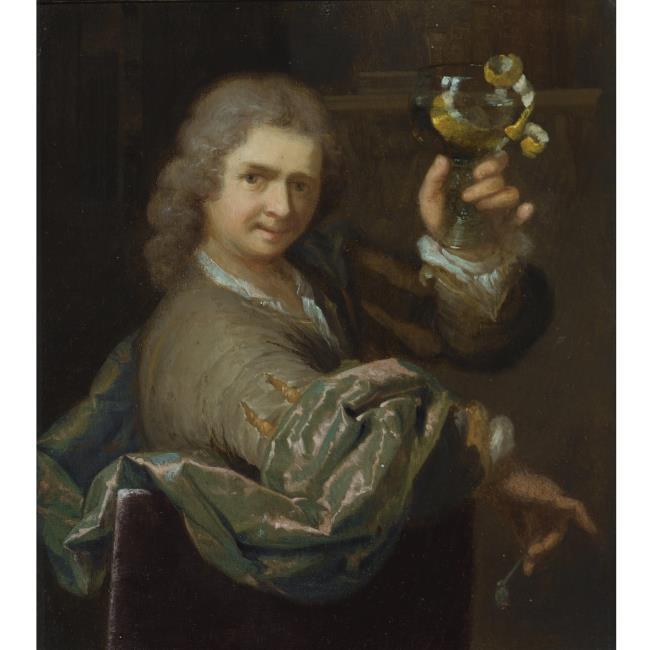
Title: Portrait of a gentleman, three-quarter-lenght, holding up a pipe and a half peeled lemon in a 'Roemer' (wine-glass)
Artist: Arnold Boonen Bron: Fred G. Meijer (2011)
Earliest date: 1684
Latest date: 1729
Genre: painting
Iconography: Tobacco
Keywords: man's portrait, half-length, head frontal, body facing right, facing front, banyan, cravat, long hair (men's hairstyle), leaning, pipe, lemon peel, roemer